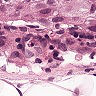
Metastatic tissue present: yes